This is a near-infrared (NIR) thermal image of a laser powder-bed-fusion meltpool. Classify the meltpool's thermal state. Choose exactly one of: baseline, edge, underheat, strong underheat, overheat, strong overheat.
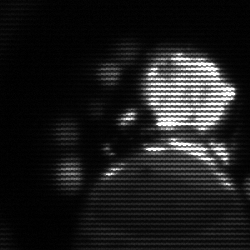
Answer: baseline